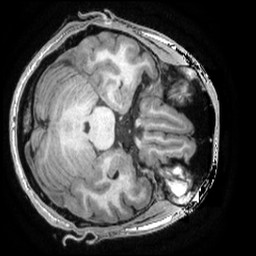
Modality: T1w
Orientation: axial
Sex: male
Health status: healthy
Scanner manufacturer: ge